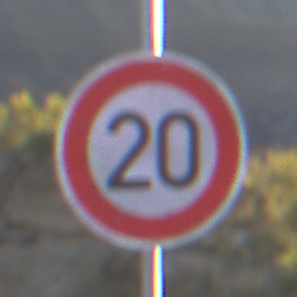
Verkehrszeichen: Geschwindigkeit20
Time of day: SunriseSunset
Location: Outdoor (Nature)
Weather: PartlyCloudy
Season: NotSpecified
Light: Natural